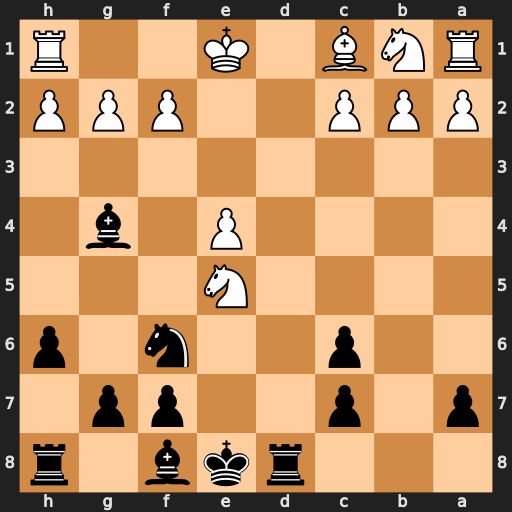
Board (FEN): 3rkb1r/p1p2pp1/2p2n1p/4N3/4P1b1/8/PPP2PPP/RNB1K2R
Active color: b
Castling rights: KQk
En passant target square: -
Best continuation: Rd1#